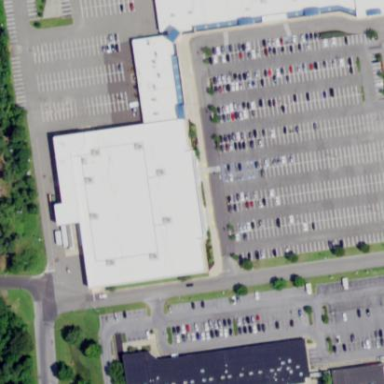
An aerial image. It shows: Retail building.